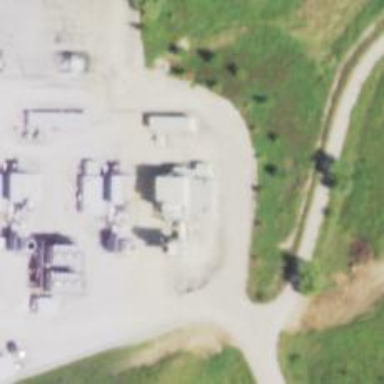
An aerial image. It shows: Gas turbine generator is in use.